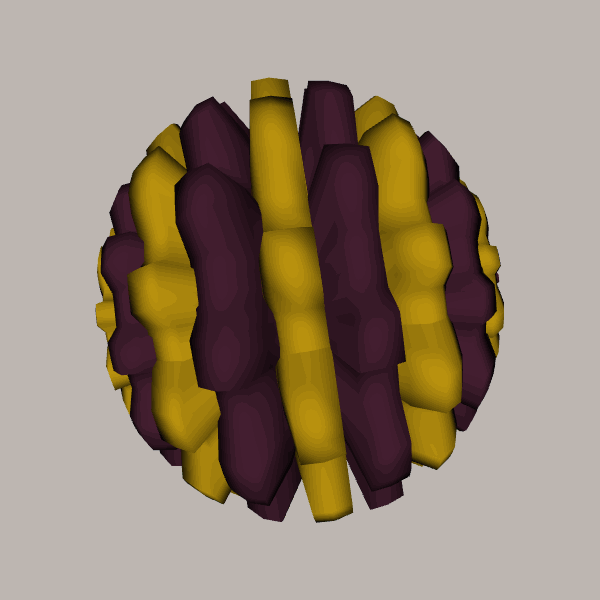
Background: light